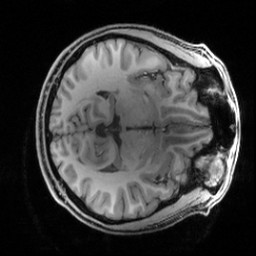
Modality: T1w
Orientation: axial
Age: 28
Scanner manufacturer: siemens
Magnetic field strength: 3 T
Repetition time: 2.5 s
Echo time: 0.00444 s